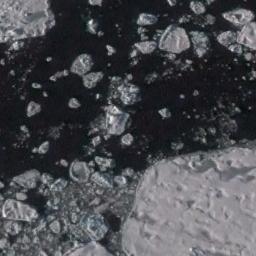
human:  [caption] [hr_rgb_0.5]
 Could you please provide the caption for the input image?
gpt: Sea ice is surrounded by water .

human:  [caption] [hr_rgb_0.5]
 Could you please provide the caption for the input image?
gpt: A large piece of sea ice and a lot of small pieces of sea ice float in the deep blue sea .

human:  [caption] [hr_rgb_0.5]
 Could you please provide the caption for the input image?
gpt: There is a big ice and many small ice on the dark blue sea .

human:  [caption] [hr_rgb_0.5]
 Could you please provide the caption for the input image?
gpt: Countless ice cubes of various sizes are connected into a loose, Large piece floating on the blue sea .

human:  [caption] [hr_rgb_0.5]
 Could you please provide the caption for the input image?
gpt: There are some sea ice linked into sheets .